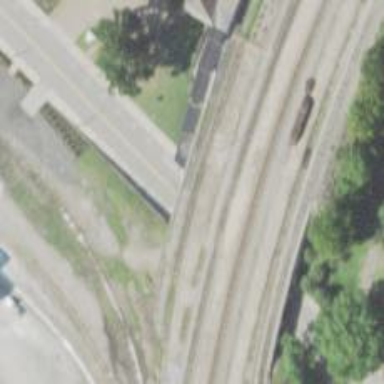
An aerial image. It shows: Bridge over railway siding.